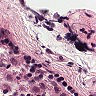
Metastatic tissue present: no